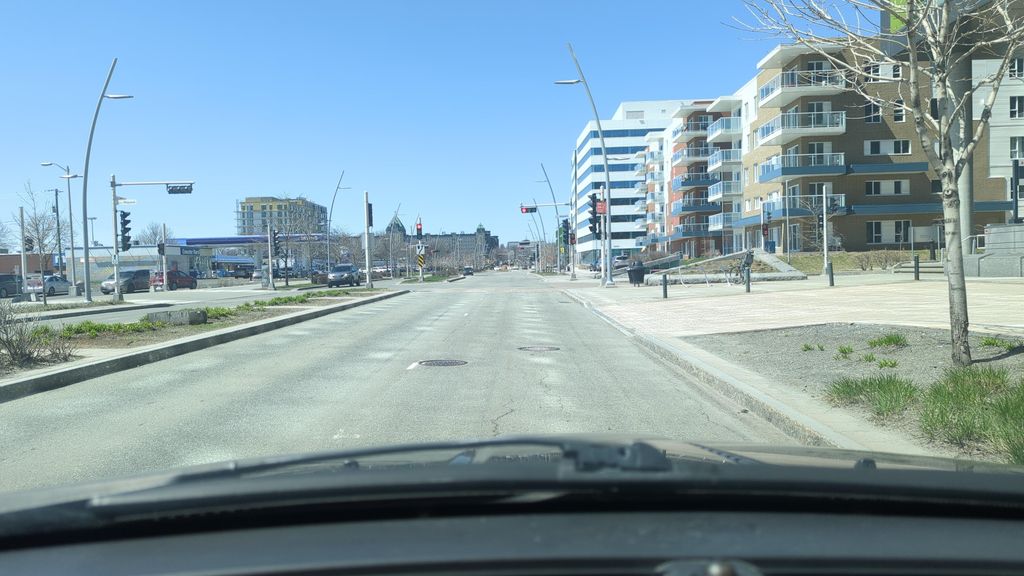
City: quebec_city